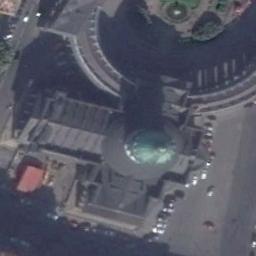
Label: church